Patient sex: M
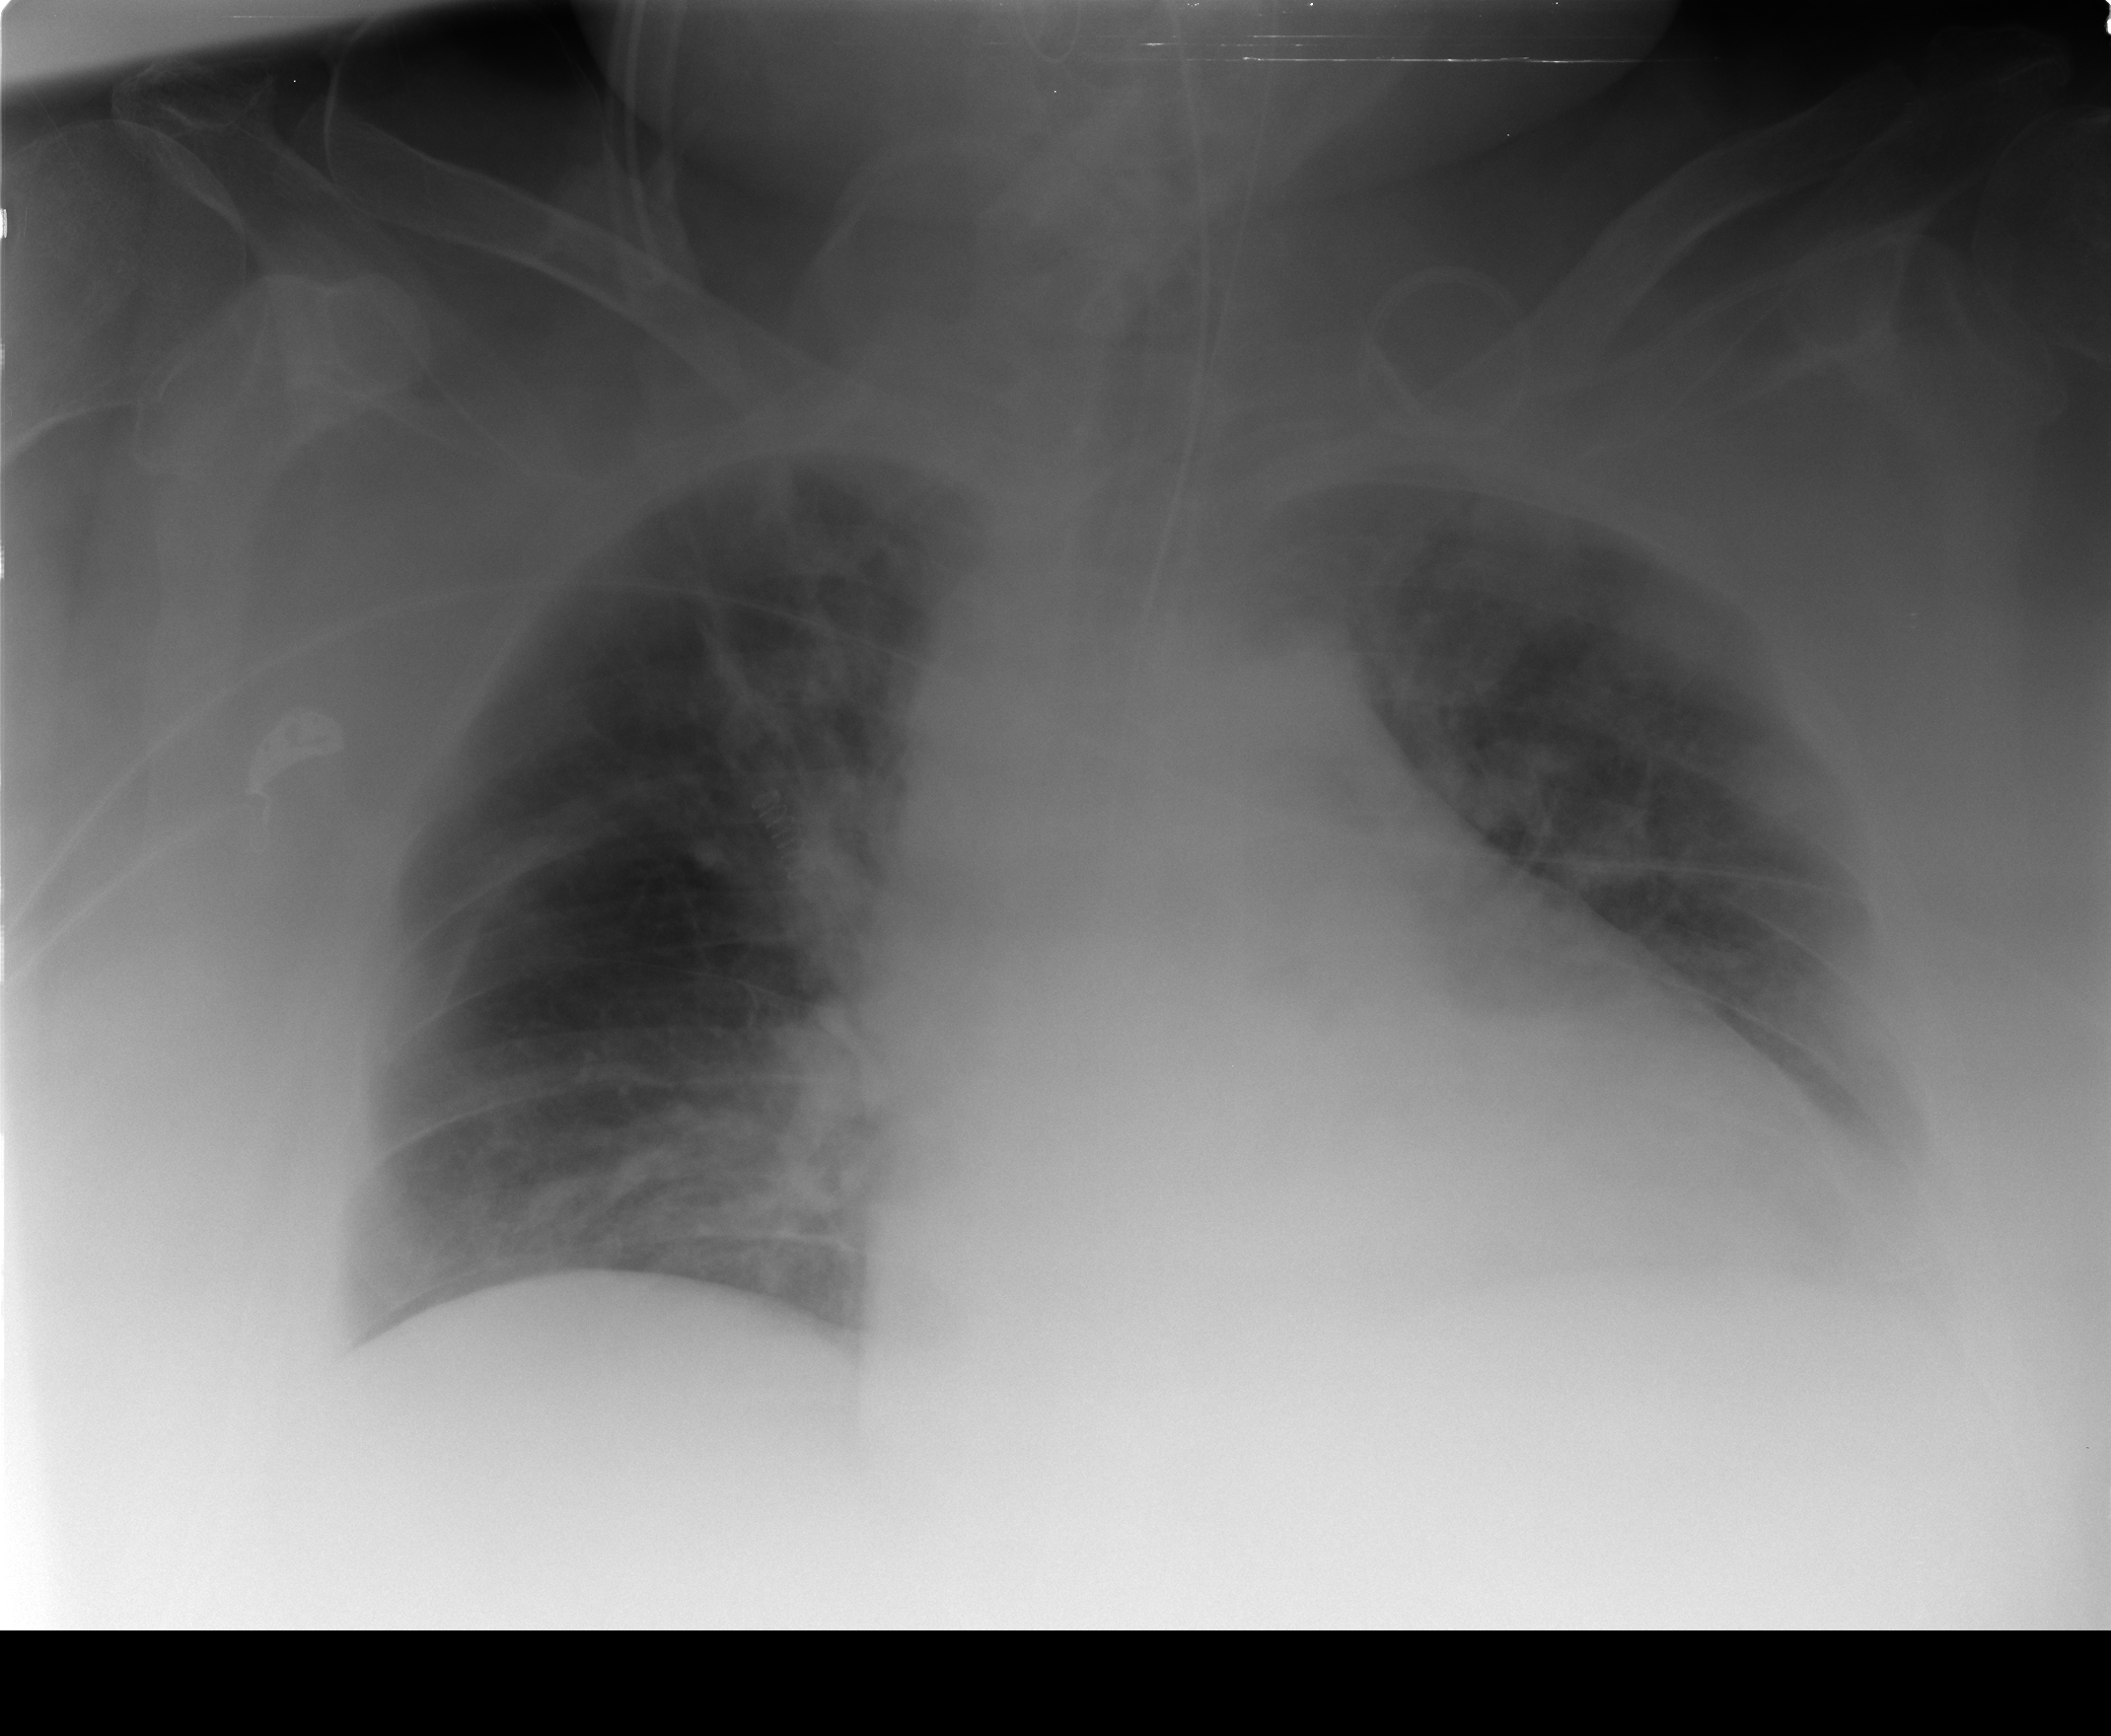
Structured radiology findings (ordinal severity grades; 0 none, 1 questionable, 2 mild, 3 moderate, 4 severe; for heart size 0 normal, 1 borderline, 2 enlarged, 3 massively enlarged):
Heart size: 2
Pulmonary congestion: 3
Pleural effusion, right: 0
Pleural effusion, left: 0
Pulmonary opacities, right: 0
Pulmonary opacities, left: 0
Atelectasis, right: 0
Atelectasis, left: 0